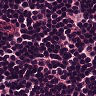
Metastatic tissue present: no